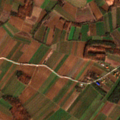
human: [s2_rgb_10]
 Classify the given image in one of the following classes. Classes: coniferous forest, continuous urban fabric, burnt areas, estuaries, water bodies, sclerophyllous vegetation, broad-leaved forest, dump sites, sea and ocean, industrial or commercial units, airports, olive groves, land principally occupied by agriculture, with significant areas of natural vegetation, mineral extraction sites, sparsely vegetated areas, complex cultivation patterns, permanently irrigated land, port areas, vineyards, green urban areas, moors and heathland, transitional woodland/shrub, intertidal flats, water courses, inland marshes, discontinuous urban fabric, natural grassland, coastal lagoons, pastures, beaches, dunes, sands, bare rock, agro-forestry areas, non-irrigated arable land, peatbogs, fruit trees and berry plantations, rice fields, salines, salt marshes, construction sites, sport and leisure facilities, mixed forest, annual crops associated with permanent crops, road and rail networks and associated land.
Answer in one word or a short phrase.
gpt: non-irrigated arable land, land principally occupied by agriculture, with significant areas of natural vegetation